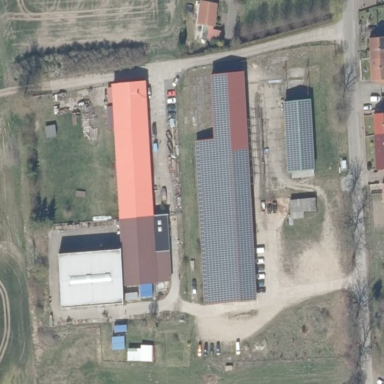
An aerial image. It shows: Farmyard area.